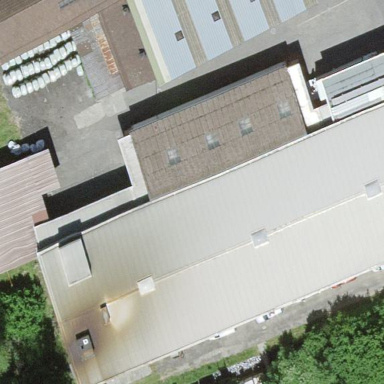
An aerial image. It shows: Industrial building.